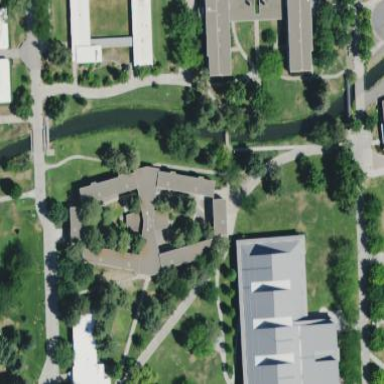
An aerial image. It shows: Public building.